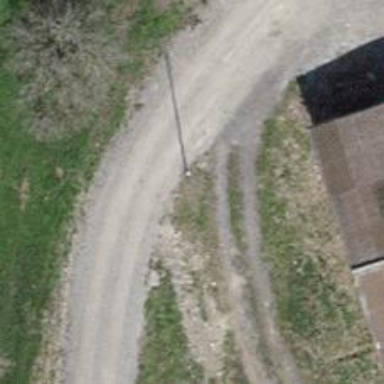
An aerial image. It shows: Minor power line.